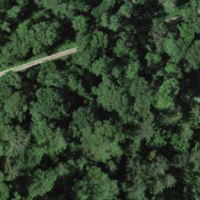
EUNIS habitat code: 41
Species observed at this site:
Pyrochroa coccinea
Plagiomnium cuspidatum
Aegopodium podagraria